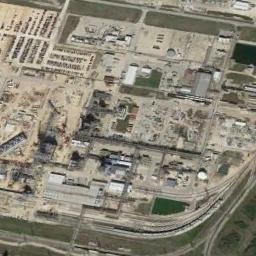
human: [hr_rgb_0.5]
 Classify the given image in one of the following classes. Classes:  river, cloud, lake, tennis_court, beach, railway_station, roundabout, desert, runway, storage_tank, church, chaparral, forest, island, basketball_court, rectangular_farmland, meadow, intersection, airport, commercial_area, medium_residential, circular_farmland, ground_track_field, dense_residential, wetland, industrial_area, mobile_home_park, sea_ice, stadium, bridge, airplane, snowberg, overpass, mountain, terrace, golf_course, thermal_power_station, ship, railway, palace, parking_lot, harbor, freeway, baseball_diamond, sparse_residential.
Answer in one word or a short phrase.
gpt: industrial_area